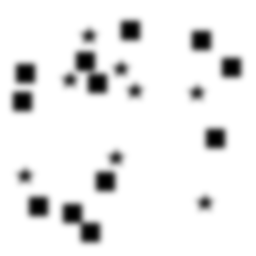
Squares: 12
Triangles: 0
Stars: 8
Total shapes: 20